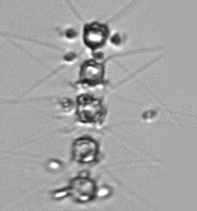
Label: Chaetoceros_didymus_TAG_external_flagellate